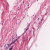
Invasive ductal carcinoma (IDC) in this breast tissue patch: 0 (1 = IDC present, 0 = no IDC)